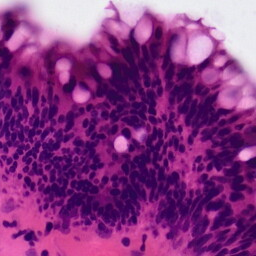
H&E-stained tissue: Colon